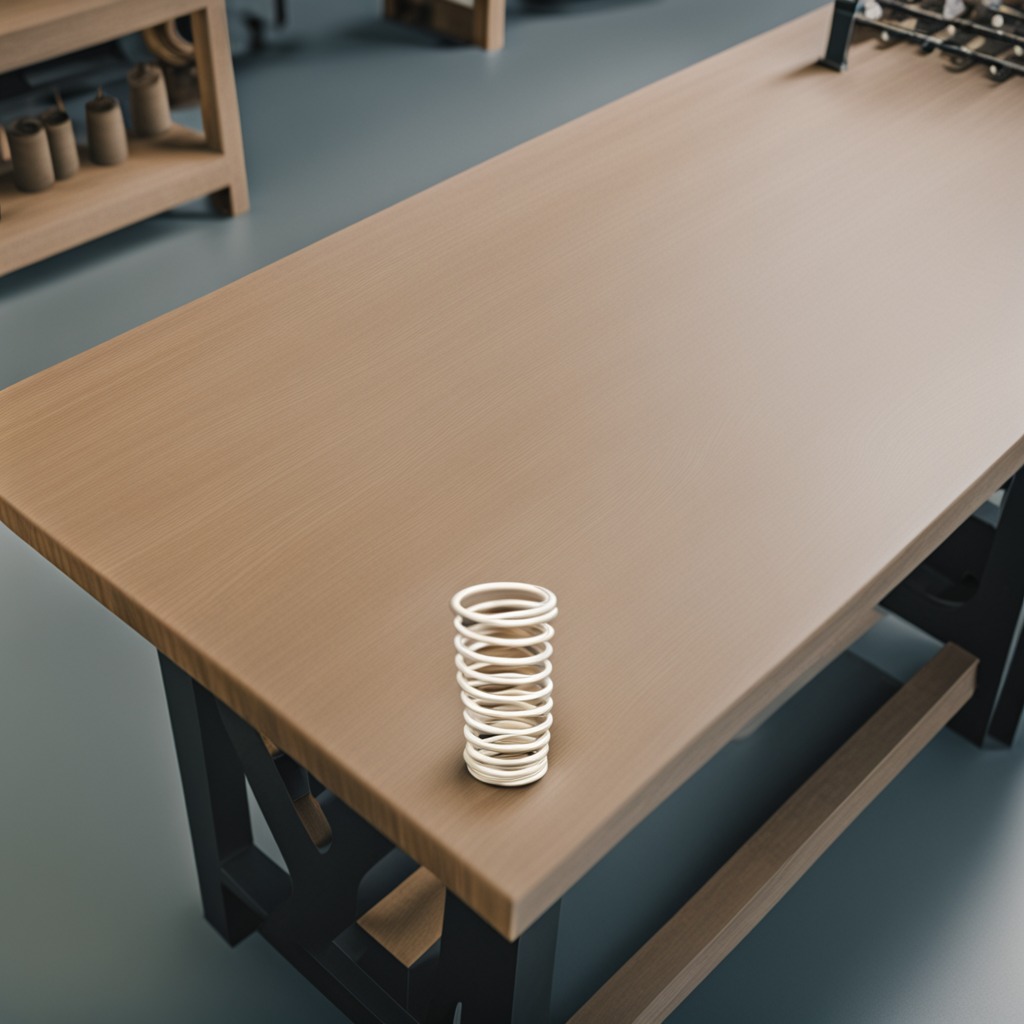
A coiled metal spring is lying on the workbench.